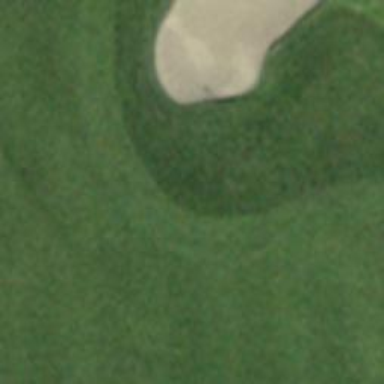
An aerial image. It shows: Golf hole.